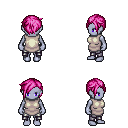
a pixel art fantasy rpg character, female body template, dark elf, purple skin, white tunic, metal pants, pink pixie cut hairstyle, four views (front, back, left, right), 2x2 character sprite sheet, small pixel art, hard edges, no anti-aliasing